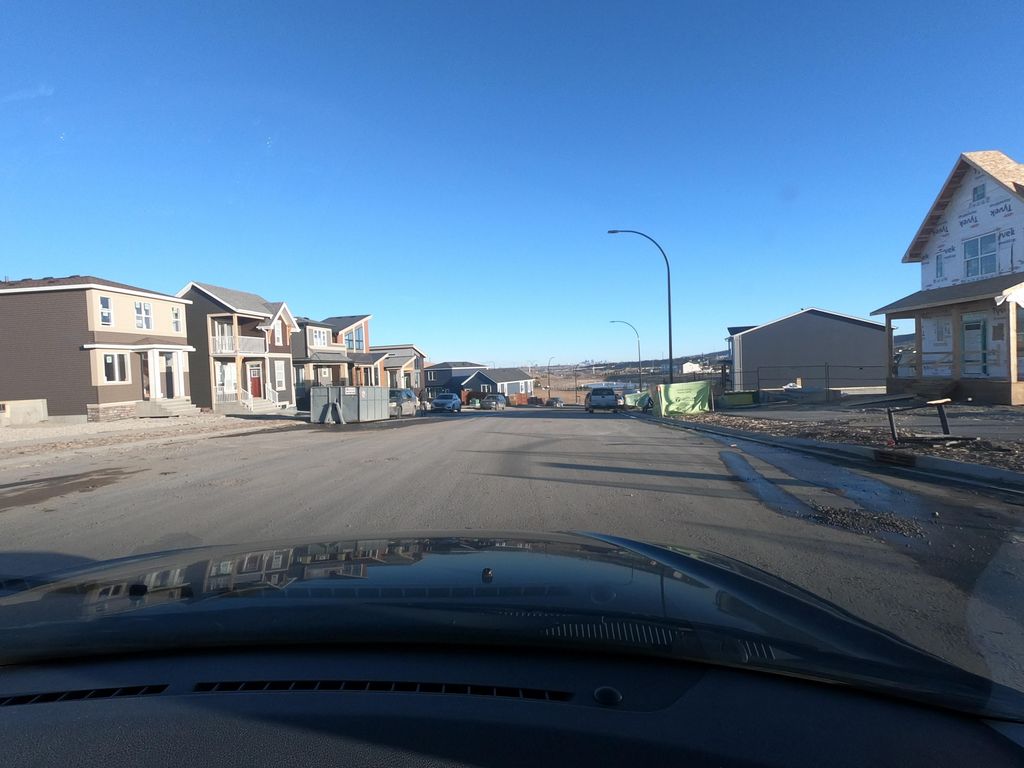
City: calgary